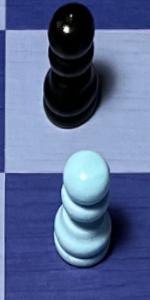
Label: Pawn_White